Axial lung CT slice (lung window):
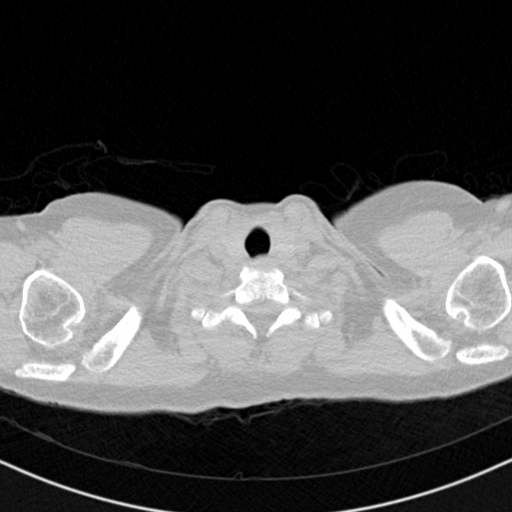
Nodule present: no